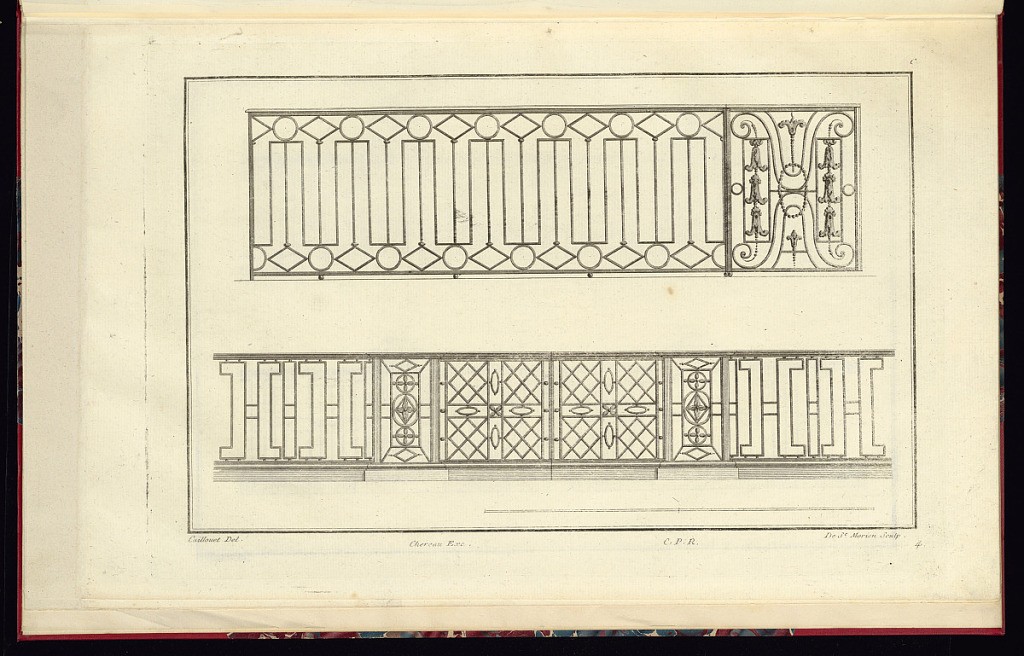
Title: Two Altar (Communion) Rail Designs
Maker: Caillouet, French, mid-18th century
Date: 1775–87
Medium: Engraving and etching on paper
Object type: Print
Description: Two designs for church altar (communion) rails featuring geometric and scrolling bands, rosettes, beads, and scrolling leaves (fleurons). The plate is signed and numbered.